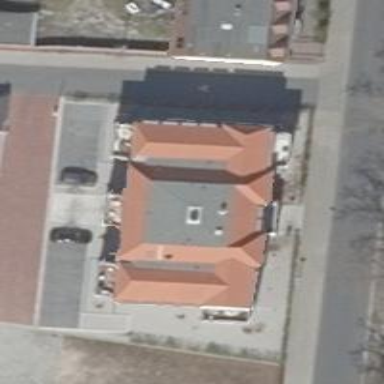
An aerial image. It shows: Image showing building with apartments.